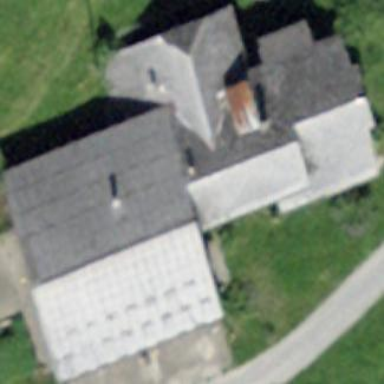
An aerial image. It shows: Farm building.